Question: What is the value of this measurement?
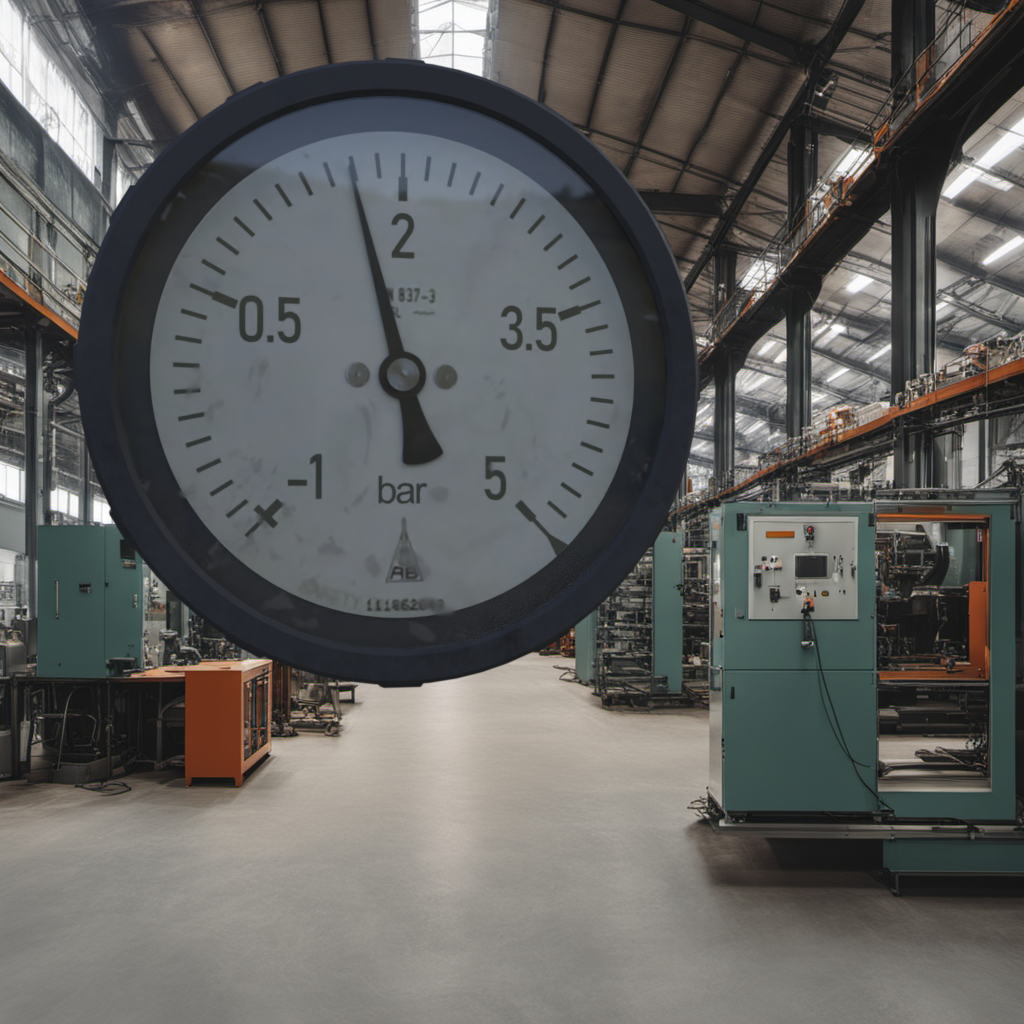
Answer: The result is 1.68
Question: What is the reading range of the measurement in the image?
Answer: The range is from -1 to 5
Question: What is the minimum and maximum reading range of this measurement?
Answer: The minimum value is -1 and the maximum value is 5